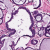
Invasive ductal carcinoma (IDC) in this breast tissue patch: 0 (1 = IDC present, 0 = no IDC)